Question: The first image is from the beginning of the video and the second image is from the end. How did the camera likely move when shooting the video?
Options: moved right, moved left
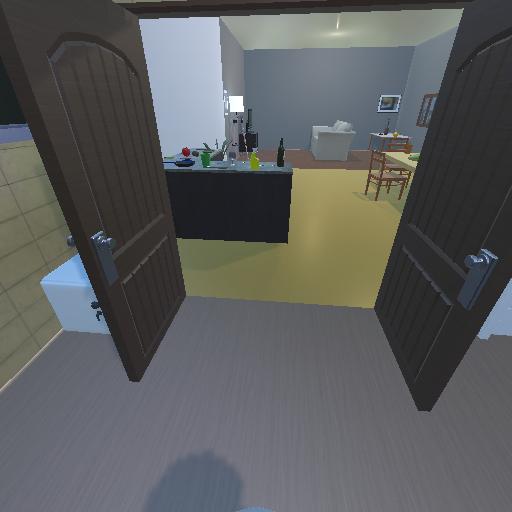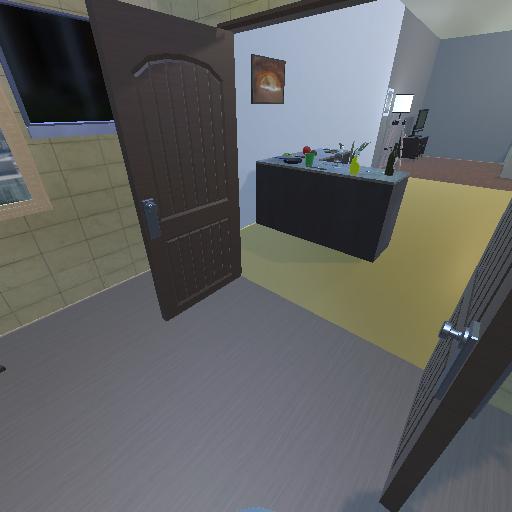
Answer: moved right